Field crop: maize
Growth stage: 2
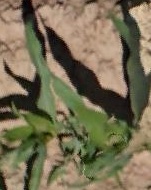
Species: maize